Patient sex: M
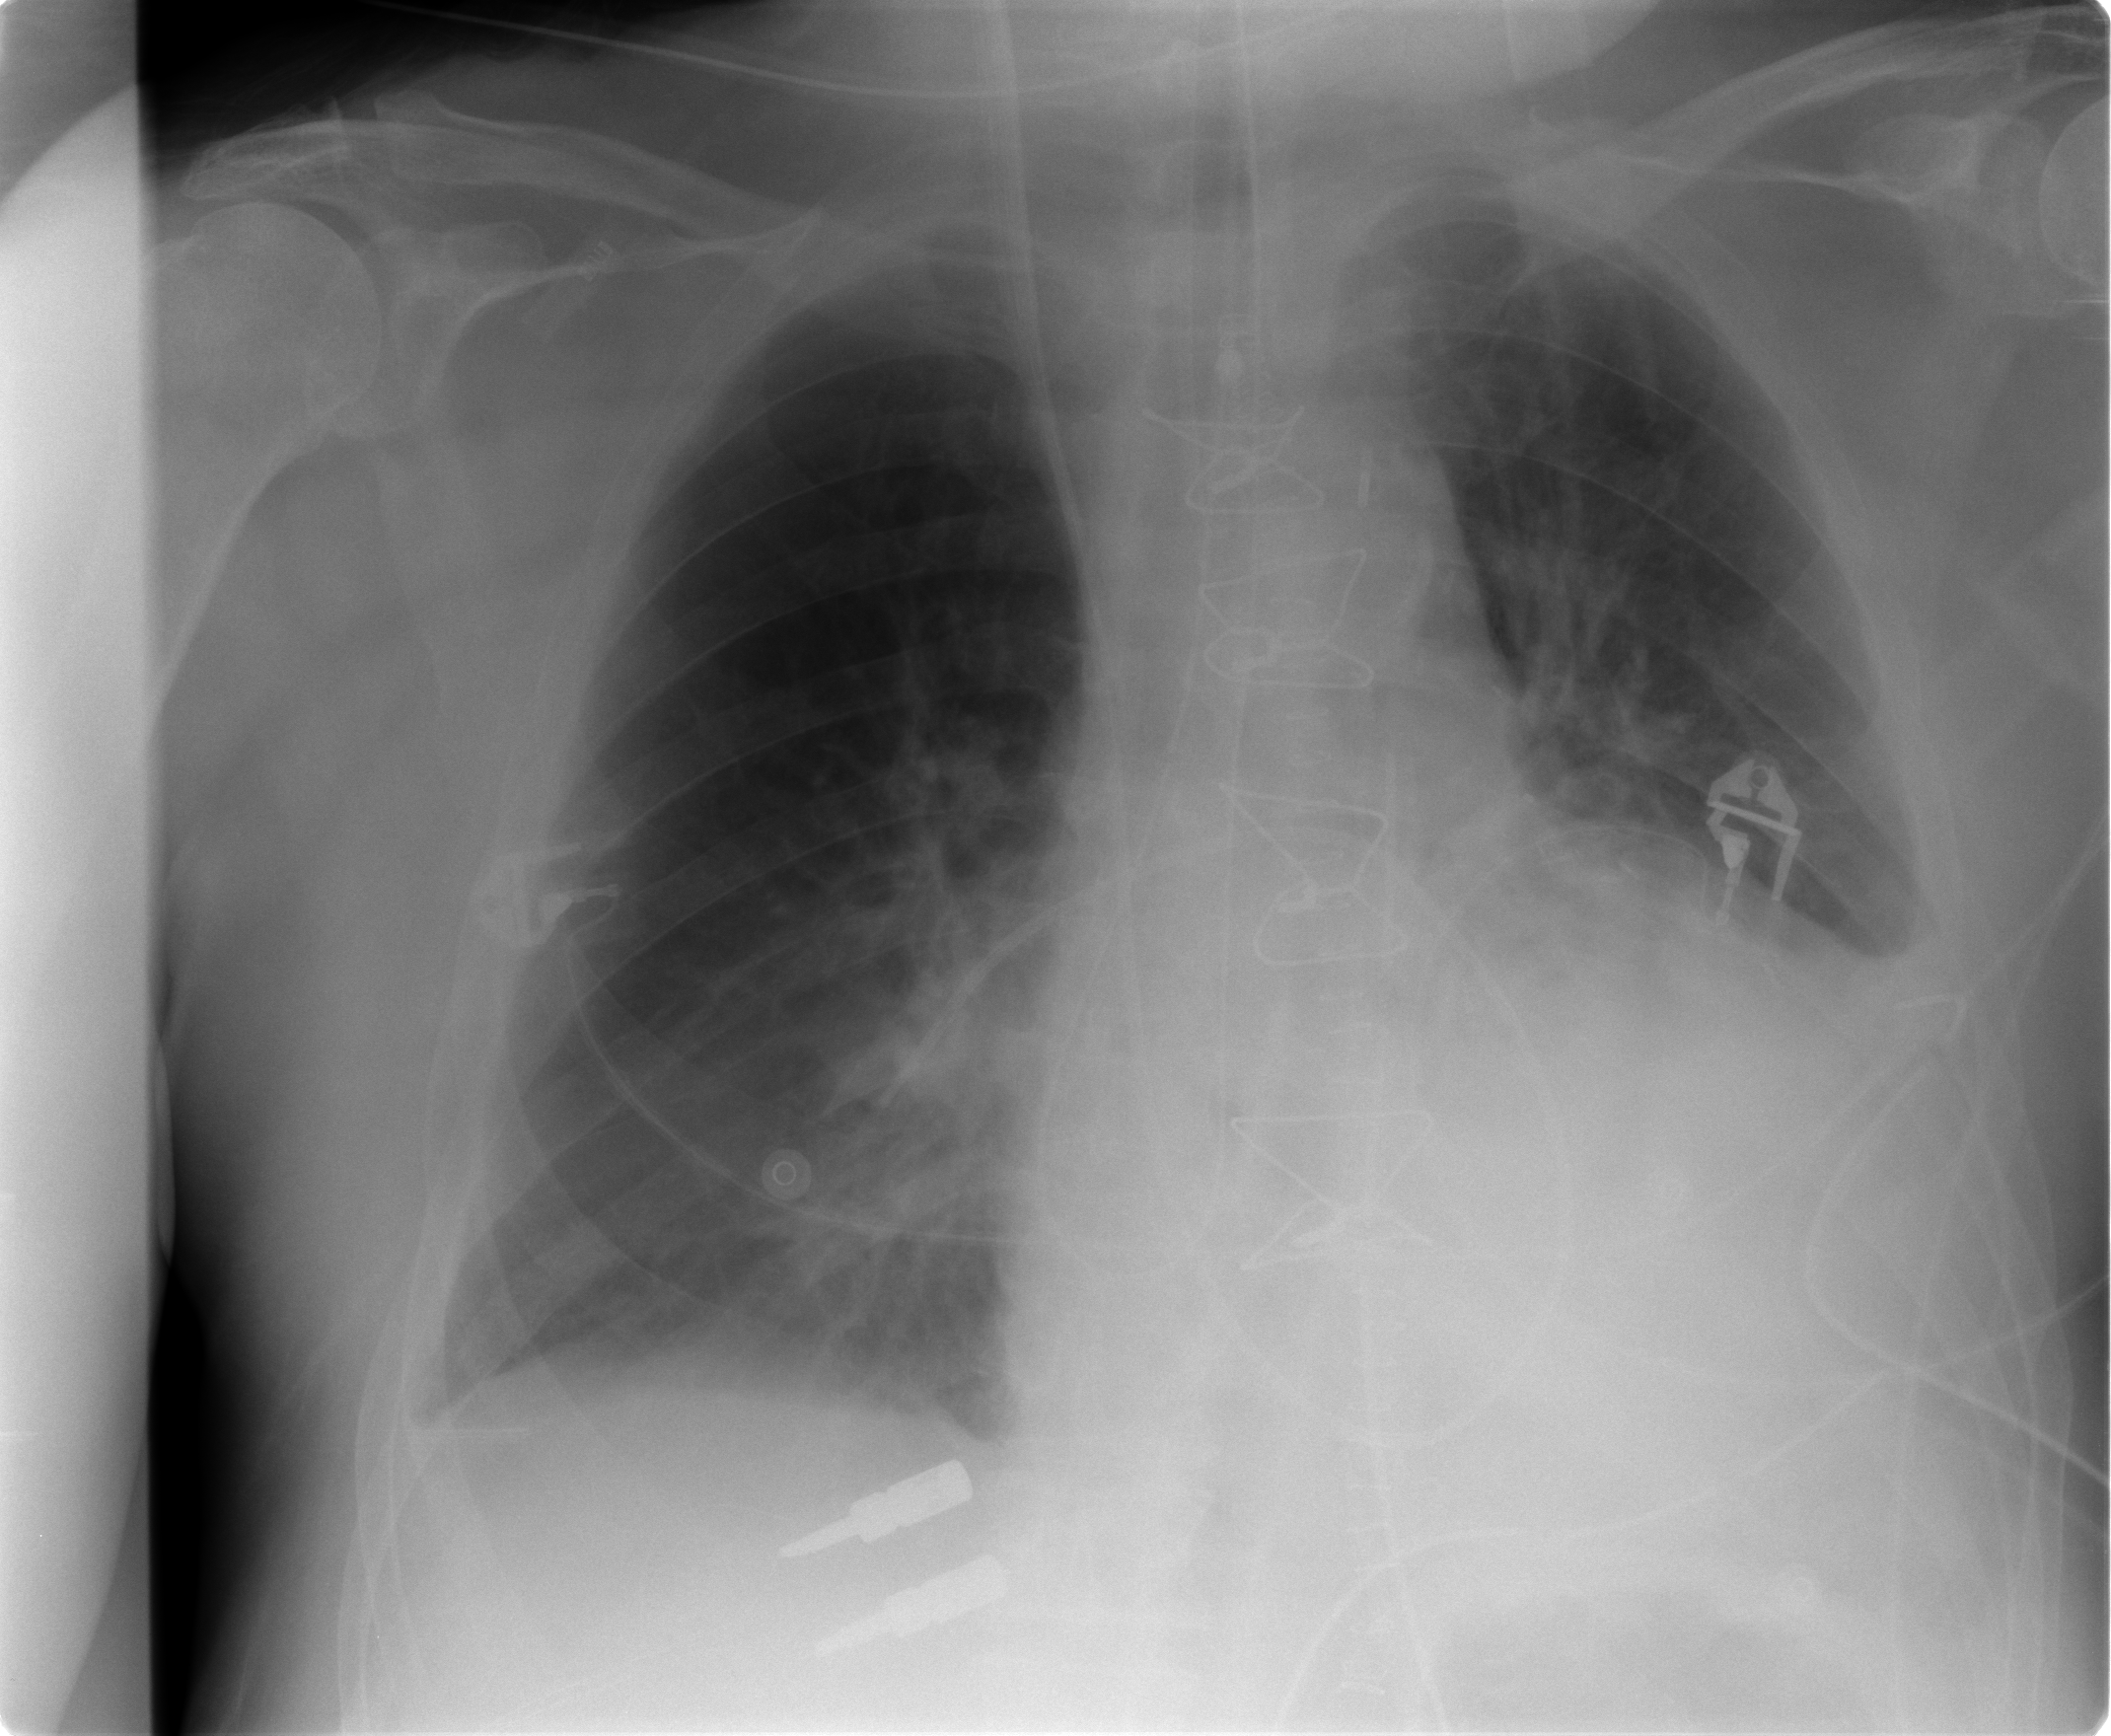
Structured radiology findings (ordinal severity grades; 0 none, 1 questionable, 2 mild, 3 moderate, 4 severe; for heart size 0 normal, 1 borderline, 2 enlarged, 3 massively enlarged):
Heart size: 3
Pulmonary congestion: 2
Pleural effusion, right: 0
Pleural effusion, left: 2
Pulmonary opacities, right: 1
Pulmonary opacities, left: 0
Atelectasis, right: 1
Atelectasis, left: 2